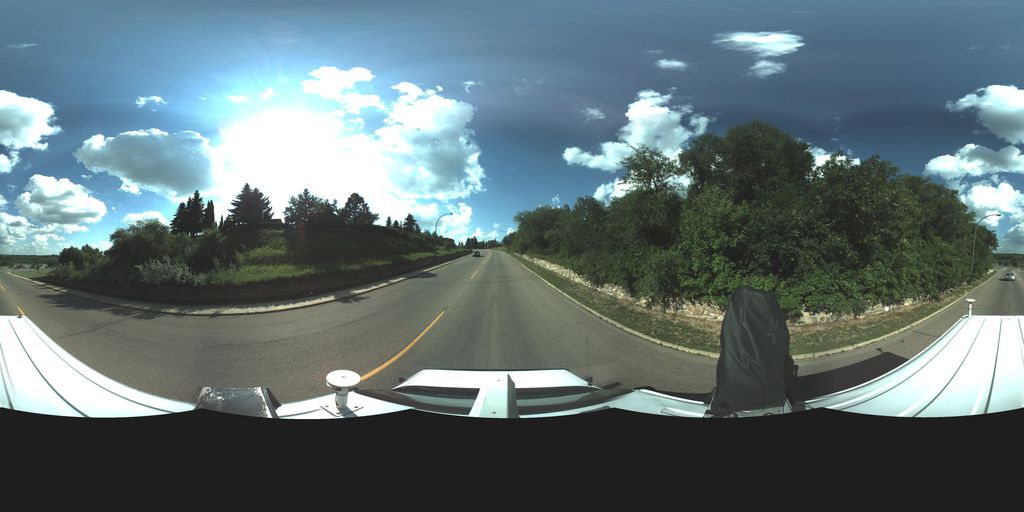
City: saskatoon